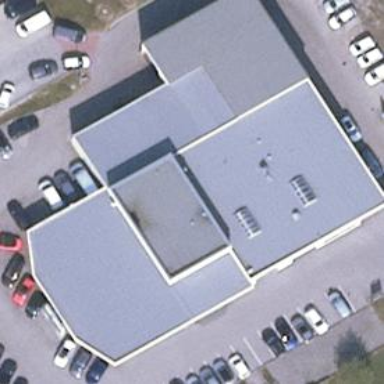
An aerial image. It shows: Commercial building.